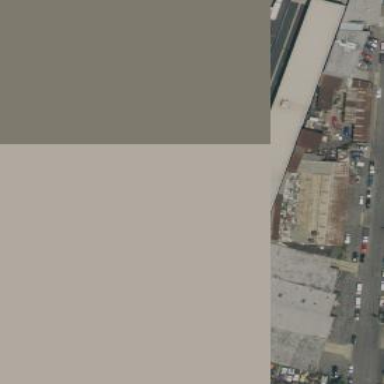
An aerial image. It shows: Warehouse building used for warehousing.